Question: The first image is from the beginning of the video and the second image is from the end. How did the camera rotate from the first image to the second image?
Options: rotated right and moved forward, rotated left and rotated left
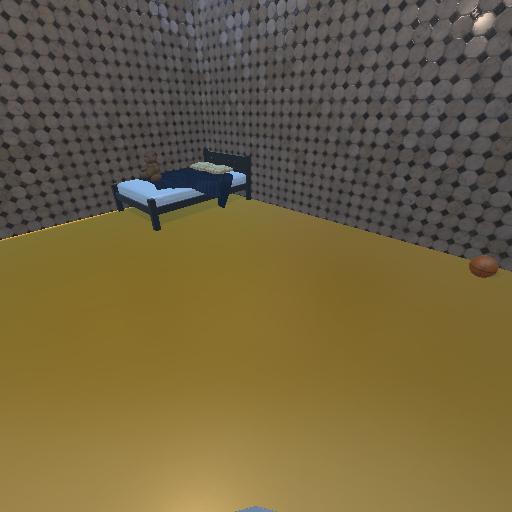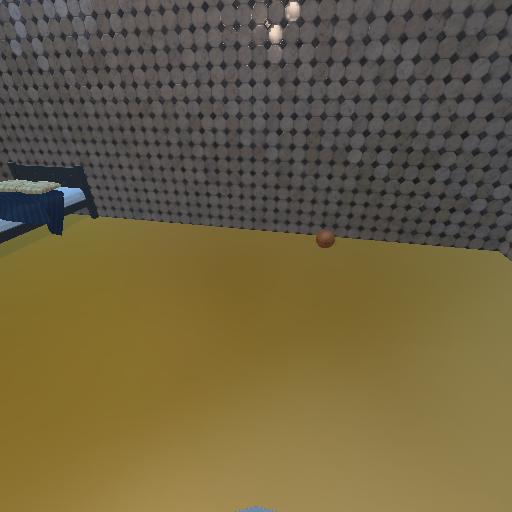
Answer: rotated right and moved forward